Question: It's kind of tricky question, It's hard for me to expain what I want so please comment this post what should be edited. Thnx.
So there's a situation where there will be tons of dynamic form inputs. What do I mean by word "dynamic" is that - every attribute (form input) will be stored in table not as column but as value and name of form can be easily edited in the feature with out using migrations. Here's a scheme:

I want to have automatic modelform generated from this scheme. Django could just pick all field names/values/types from table1_attr table. And handle them as it's done with one-column-per-field scheme.
I know that it's possible to add any field later into the model, and then to use "south", but I really afraid of data migration with south. Because I had a lot of segfaults and errors before with this tool. Ofcourse this is an option, and if this scheme will fail - then I'll use usual solution. Btw middleware solutions also fine.
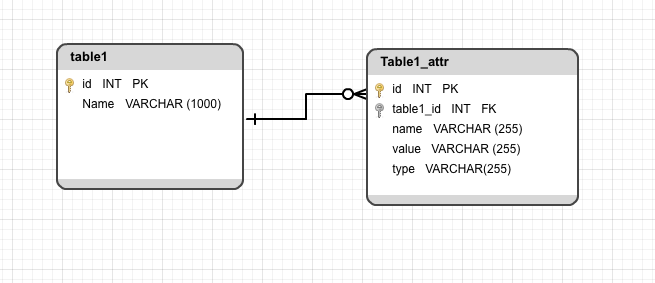
Answer: I think all you need is statically defined form in python code and NoSQL storage. As for Redis you can store data in hashes with numbers of keys.